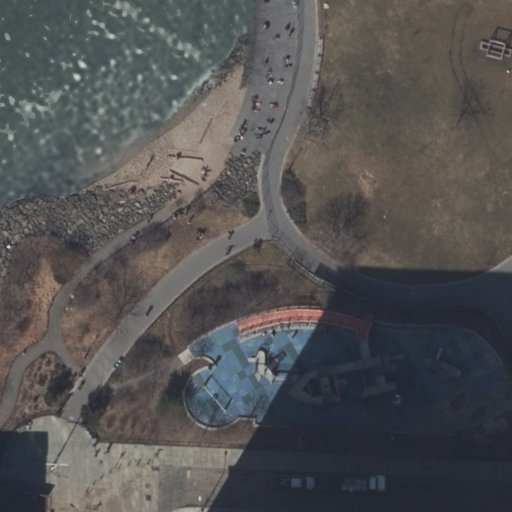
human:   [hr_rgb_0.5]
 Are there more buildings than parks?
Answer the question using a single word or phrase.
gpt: no

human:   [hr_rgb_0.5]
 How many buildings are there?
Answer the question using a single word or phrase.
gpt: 0

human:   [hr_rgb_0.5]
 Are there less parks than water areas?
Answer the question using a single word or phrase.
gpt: no

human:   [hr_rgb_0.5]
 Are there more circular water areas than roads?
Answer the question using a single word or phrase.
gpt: no

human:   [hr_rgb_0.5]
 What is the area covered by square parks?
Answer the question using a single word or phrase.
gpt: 0m2

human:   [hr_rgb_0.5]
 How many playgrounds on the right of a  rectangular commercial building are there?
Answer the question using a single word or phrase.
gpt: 0

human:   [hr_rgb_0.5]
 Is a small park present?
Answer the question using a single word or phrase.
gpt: no

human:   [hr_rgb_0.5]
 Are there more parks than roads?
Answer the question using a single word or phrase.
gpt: no

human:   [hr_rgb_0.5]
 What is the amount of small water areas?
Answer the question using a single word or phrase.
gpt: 0

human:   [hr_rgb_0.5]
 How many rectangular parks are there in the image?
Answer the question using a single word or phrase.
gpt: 1

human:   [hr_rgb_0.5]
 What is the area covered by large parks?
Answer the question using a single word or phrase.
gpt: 8954m2

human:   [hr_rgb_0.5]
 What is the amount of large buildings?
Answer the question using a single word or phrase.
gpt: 0

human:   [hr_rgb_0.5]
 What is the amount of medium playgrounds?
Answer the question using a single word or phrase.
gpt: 0

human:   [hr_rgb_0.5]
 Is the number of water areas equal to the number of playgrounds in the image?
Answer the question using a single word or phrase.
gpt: yes

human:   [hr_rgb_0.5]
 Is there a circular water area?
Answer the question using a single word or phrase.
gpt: no

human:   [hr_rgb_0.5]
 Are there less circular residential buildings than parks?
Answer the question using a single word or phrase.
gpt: yes

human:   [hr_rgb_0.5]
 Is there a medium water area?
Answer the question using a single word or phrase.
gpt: no

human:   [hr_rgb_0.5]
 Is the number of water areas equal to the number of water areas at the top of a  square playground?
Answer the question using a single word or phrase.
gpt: no

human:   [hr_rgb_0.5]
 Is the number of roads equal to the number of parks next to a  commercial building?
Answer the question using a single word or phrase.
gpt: no

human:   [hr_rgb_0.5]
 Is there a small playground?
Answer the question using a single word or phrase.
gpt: no

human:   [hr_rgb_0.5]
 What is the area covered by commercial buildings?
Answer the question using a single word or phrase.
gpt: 0m2

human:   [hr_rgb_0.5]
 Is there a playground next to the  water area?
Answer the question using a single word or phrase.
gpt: yes

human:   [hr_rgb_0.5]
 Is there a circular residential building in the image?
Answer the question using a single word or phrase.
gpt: no

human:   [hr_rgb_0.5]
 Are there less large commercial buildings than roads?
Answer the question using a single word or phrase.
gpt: yes

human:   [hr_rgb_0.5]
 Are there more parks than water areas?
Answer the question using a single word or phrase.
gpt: yes

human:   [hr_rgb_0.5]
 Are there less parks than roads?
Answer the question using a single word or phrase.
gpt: yes

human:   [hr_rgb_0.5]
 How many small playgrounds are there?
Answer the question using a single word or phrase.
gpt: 0

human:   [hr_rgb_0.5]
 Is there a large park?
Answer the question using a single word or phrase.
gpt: yes

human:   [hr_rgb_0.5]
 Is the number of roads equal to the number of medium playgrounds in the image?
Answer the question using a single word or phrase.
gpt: no

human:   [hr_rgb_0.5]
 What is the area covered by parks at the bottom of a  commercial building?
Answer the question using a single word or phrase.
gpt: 0m2

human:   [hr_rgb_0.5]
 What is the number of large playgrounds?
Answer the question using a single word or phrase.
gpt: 1

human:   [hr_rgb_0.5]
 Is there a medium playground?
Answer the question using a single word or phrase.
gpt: no

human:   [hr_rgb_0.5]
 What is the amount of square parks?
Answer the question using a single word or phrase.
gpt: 0

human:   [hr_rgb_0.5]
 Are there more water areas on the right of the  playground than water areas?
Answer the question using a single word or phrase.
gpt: no

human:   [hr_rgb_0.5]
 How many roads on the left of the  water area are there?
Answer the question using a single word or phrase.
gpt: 3

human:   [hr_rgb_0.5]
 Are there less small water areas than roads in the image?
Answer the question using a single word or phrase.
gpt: yes